Interaction volume radius: 10 \u00c5
Interaction volume height: 40 \u00c5
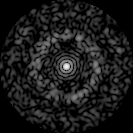
Disorder parameter: 0.8326